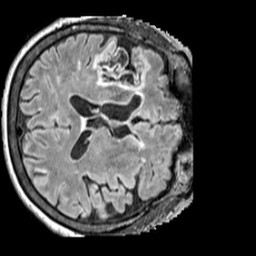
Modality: FLAIR
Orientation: axial
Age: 64
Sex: female
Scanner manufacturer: siemens
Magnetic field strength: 3 T
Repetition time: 5 s
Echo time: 0.387 s